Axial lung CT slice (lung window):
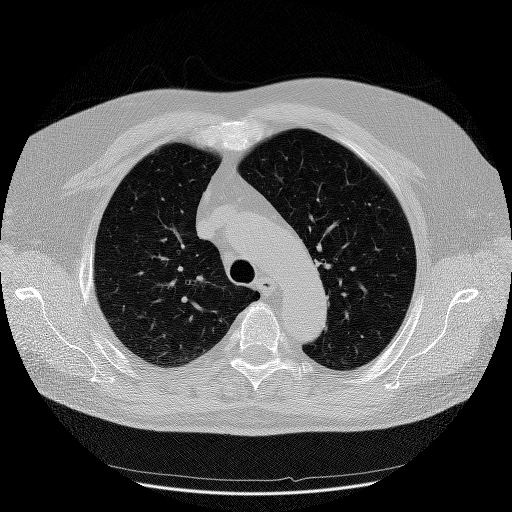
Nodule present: no